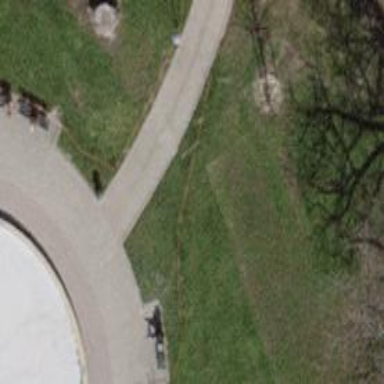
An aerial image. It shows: Bench.